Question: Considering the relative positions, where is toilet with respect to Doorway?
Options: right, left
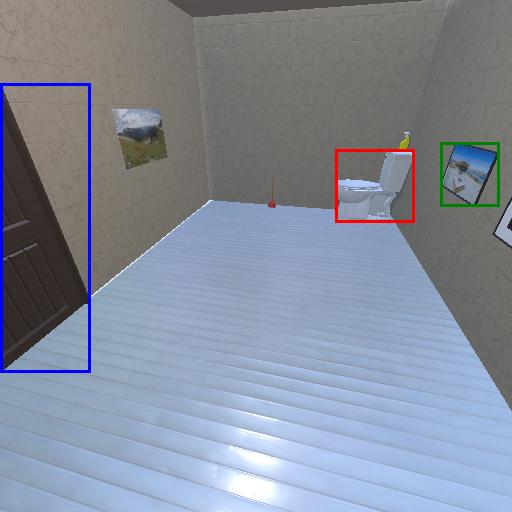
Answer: right